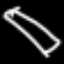
Label: pencil